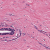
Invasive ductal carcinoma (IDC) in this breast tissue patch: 0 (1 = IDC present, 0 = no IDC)